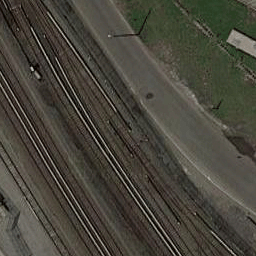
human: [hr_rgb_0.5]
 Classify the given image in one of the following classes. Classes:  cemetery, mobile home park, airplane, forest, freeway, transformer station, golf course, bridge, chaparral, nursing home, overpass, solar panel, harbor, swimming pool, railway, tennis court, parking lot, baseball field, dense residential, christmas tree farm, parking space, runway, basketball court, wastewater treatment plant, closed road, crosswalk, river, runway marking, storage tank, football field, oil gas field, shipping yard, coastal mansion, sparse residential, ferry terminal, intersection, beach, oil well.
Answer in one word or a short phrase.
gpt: railway